Question: I am trying to implement GridBagLayout in Java for a Sign in dialog that I have to make for a program that I am building. I am going for the clean Google sign in. The main issue that I am having is that the constraints that I have set using 'GridBagConstraints' is not working. Here is what I would like the dialog to look like.

And here is the code for the dialog I am trying to implement.
'''
import javax.swing.*;
import java.awt.*;
import java.awt.event.*;
public class Login_Dialog extends JDialog{
// SEtting up the required components for the sign in
/**
*
*/
private static final long serialVersionUID = 1L;
protected JLabel username_Label = new JLabel("Username");
protected JLabel password_Label = new JLabel("Username");
protected JTextField username_Field = new JTextField(30);
protected JTextField password_Field = new JTextField(30);
protected JButton sign_In = new JButton("Sign in!");
public Login_Dialog() {
setSize(600,400);
setTitle("Sign in");
setLayout(new GridBagLayout());
GridBagConstraints c = new GridBagConstraints();
c.fill = GridBagConstraints.HORIZONTAL;
c.gridx = 0;
c.gridy = 0;
add(username_Label);
c.fill = GridBagConstraints.HORIZONTAL;
// c.weightx = 0.5;
c.gridx = 1;
c.gridy = 0;
add(username_Field);
c.fill = GridBagConstraints.HORIZONTAL;
c.weightx = 0.5;
c.gridx = 0;
c.gridy = 2;
add(password_Label);
c.fill = GridBagConstraints.HORIZONTAL;
c.weightx = 0.5;
c.gridx = 0;
c.gridy = 4;
add(password_Field);
c.fill = GridBagConstraints.HORIZONTAL;
c.weightx = 0.5;
c.gridx = 0;
c.gridy = 5;
add(sign_In);
setVisible(true);
}
}
'''
UPDATE:
I have made some changes and it seems that I am reaching my desired result. Now the issue is that everything is centred and the length of the button is too wide. Also, I would like the textfield and label to much bigger.
Here is the updated for the 'GridBagLayout'
'''
//cusotmization of buttons
Dimension signD = sign_In.getPreferredSize();
signD.height = 50;
signD.width = 30;
sign_In.setPreferredSize(signD);
GridBagConstraints c = new GridBagConstraints();
c.fill = GridBagConstraints.HORIZONTAL;
c.gridx = 0;
c.gridy = 0;
add(username_Label,c);
c.fill = GridBagConstraints.HORIZONTAL;
// c.weightx = 0.5;
c.gridx = 0;
c.gridy = 1;
add(username_Field,c);
c.fill = GridBagConstraints.HORIZONTAL;
// c.weightx = 0.5;
c.gridx = 0;
c.gridy = 2;
add(password_Label,c);
c.fill = GridBagConstraints.HORIZONTAL;
// c.weightx = 0.5;
c.gridx = 0;
c.gridy = 3;
add(password_Field,c);
//
// c.fill = GridBagConstraints.HORIZONTAL;
// c.weightx = 0.5;
c.gridx = 0;
c.gridy = 5;
//
add(sign_In,c);
'''
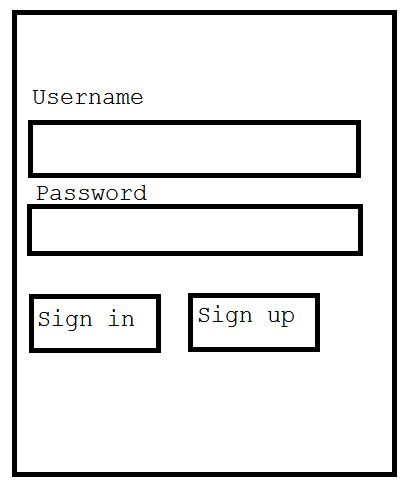
Answer: You have to add the constraint object in the 'add()'
Example :
'''
add(username_Field, c);
'''
Where 'c' is your GridBagConstraints.
Here is a full example :
'''
package gui;
import java.awt.Dimension;
import java.awt.EventQueue;
import java.awt.GridBagConstraints;
import java.awt.GridBagLayout;
import java.awt.Insets;
import javax.swing.JButton;
import javax.swing.JDialog;
import javax.swing.JLabel;
import javax.swing.JPanel;
import javax.swing.JTextField;
import javax.swing.WindowConstants;
@SuppressWarnings("serial")
public class LoginPanel extends JPanel
{
private static final Dimension TFIELD_SZ = new Dimension(120, 20);
public LoginPanel()
{
super(new GridBagLayout());
final GridBagConstraints cst = new GridBagConstraints();
cst.insets = new Insets(0, 5, 0, 5);
cst.weightx = 0.5;
cst.weighty = 0.5;
cst.anchor = GridBagConstraints.LINE_START;
// Username
cst.gridx = 0;
cst.gridy = 0;
this.add(new JLabel("Username:"), cst);
cst.gridy = 1;
cst.gridwidth = 2;
final JTextField uTField = new JTextField();
uTField.setMinimumSize(TFIELD_SZ);
uTField.setPreferredSize(TFIELD_SZ);
this.add(uTField, cst);
// Password
cst.gridwidth = 1;
cst.gridy = 2;
this.add(new JLabel("Password:"), cst);
cst.gridy = 3;
cst.gridwidth = 2;
final JTextField pwTField = new JTextField();
pwTField.setMinimumSize(TFIELD_SZ);
pwTField.setPreferredSize(TFIELD_SZ);
this.add(pwTField, cst);
// Buttons
cst.anchor = GridBagConstraints.CENTER;
cst.gridy = 4;
cst.gridwidth = 1;
this.add(new JButton("Sign in"), cst);
cst.gridx = 1;
this.add(new JButton("Sign up"), cst);
}
public static void main(final String[] args)
{
EventQueue.invokeLater(new Runnable()
{
@Override
public void run()
{
final JDialog myDialog = new JDialog();
myDialog.setTitle("Sign in");
myDialog.setSize(180, 170);
myDialog.setContentPane(new LoginPanel());
myDialog.setDefaultCloseOperation(WindowConstants.DISPOSE_ON_CLOSE);
myDialog.setVisible(true);
}
});
}
}
'''